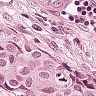
Metastatic tissue present: yes